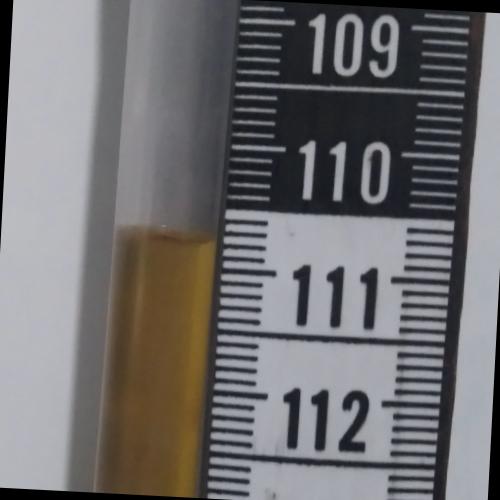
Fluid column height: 110.8 cm